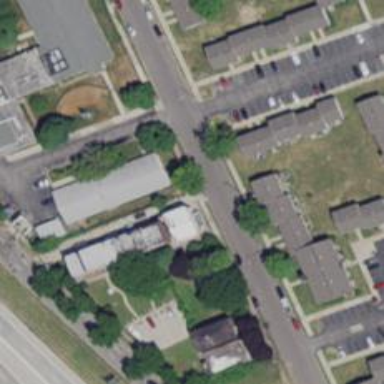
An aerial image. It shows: Alleyway designated as service road.